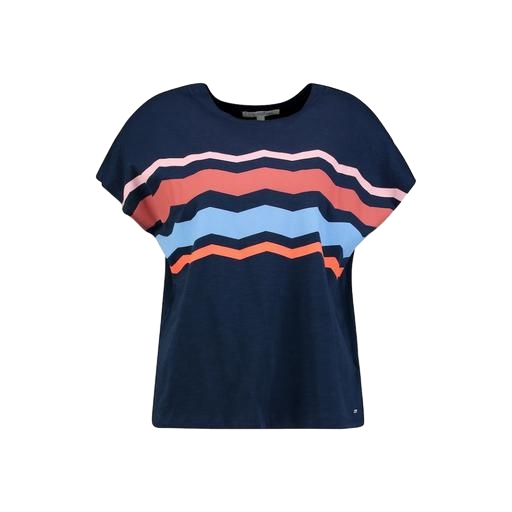
multicolor dp curve navy tee, blue plus size printed t-shirt only macy, blue printed contrast t-shirt only macy, white background